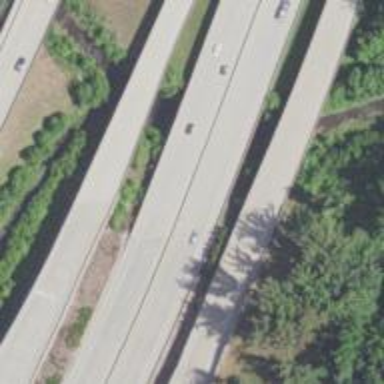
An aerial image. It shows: Bridge over motorway.